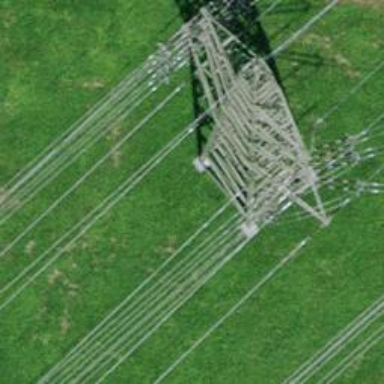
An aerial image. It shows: Double and single wires running along the power line.